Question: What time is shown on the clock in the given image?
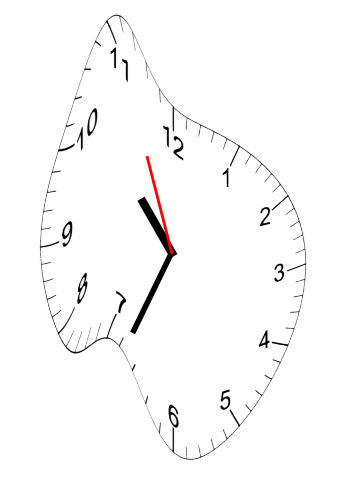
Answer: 10:33:56